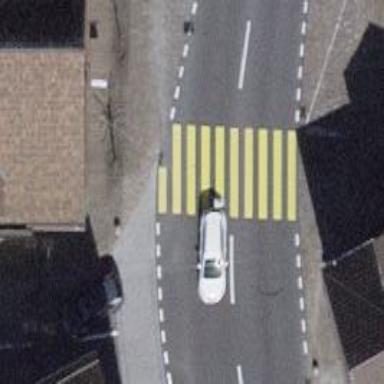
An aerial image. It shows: Kerb serving as barrier.